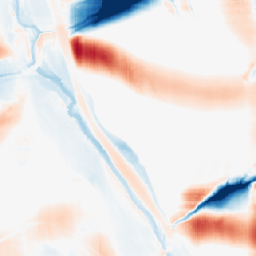
Category: morphological
Decomposition family: morphological_square
Decomposition parameters: operation: average
size: 50
Upsampling method: area
Upsampling parameters: scale: 4
Upsampling scale: 4